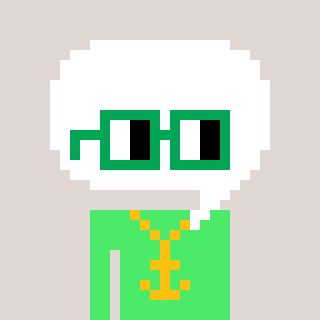
a pixel art character with square green glasses, a speech bubble-shaped head and a teal-colored body on a warm background